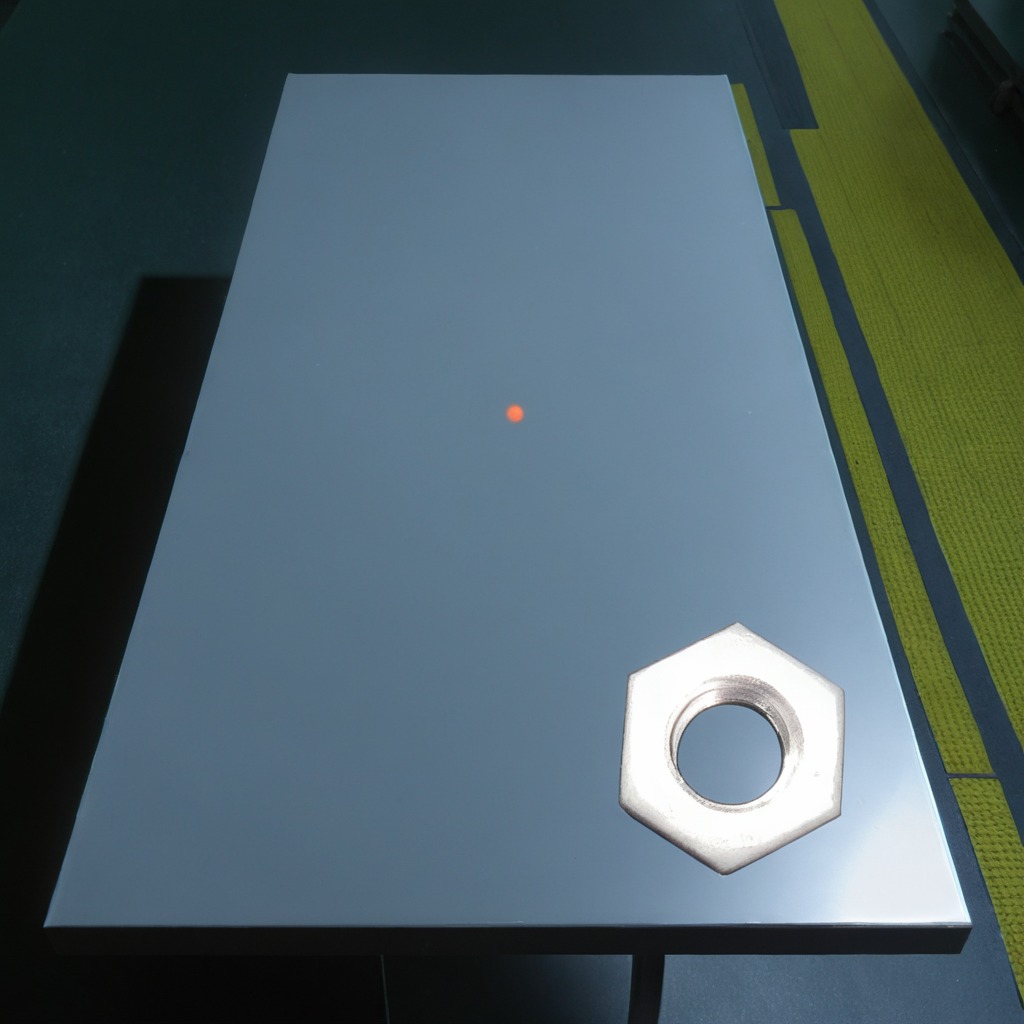
A metal nut is lying on the clean empty table in a railway signal maintenance room lit by harsh overhead fluorescents photorealistic surface textures crisp shadows high dynamic range